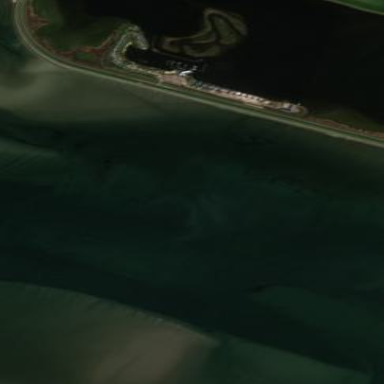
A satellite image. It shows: Oyster aquaculture site.